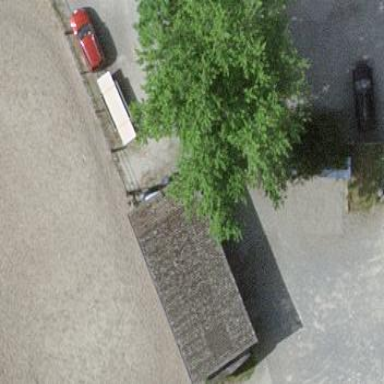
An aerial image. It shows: Garage building.